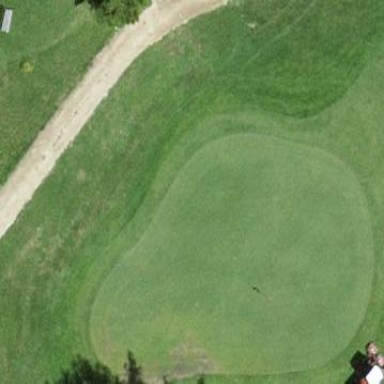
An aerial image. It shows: Golf green.